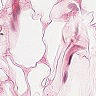
Metastatic tissue present: no